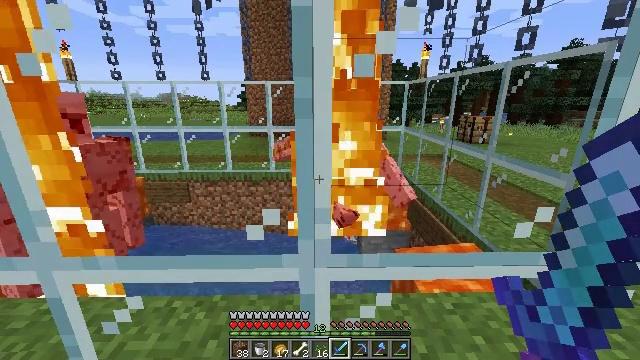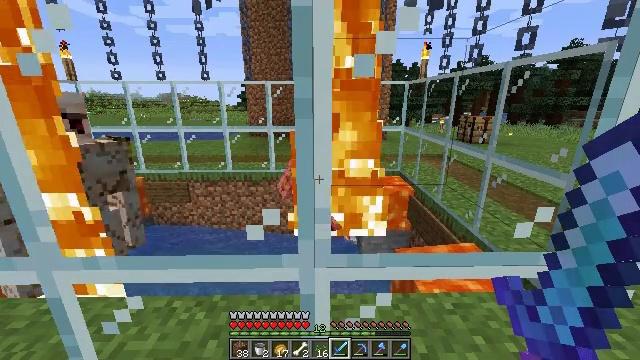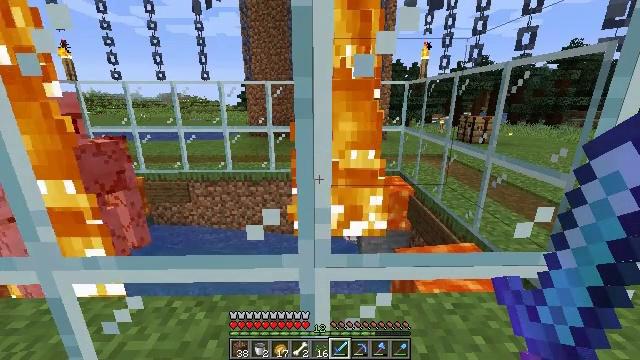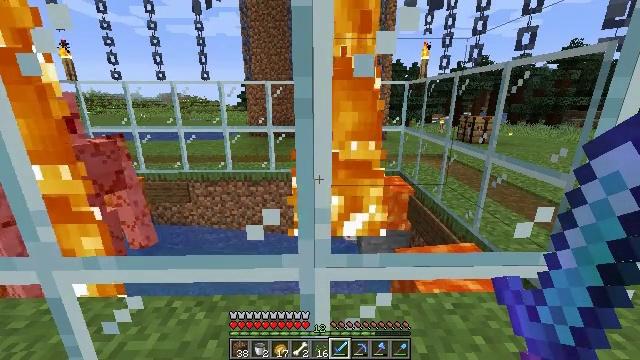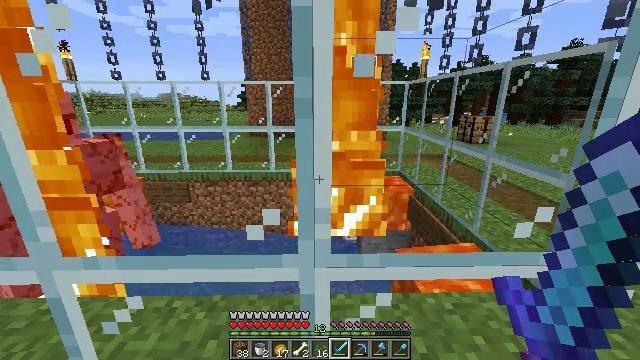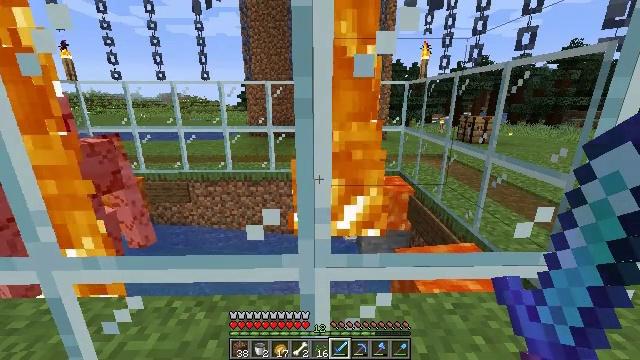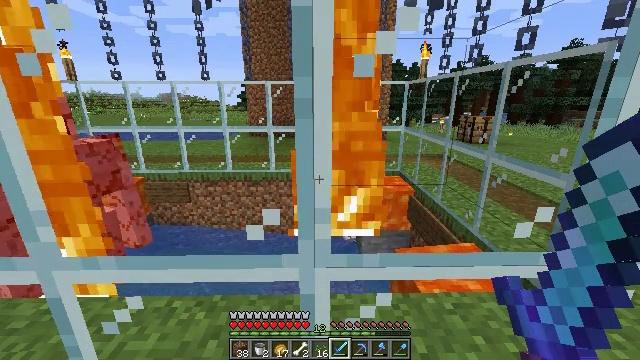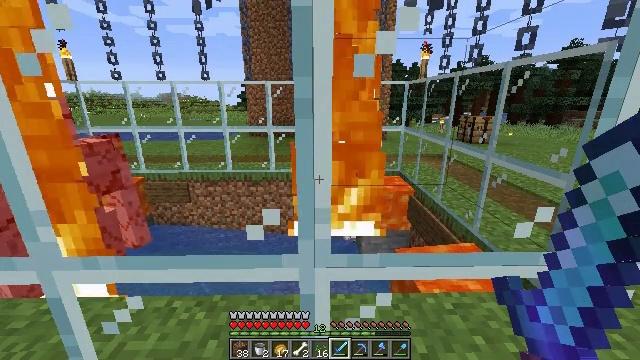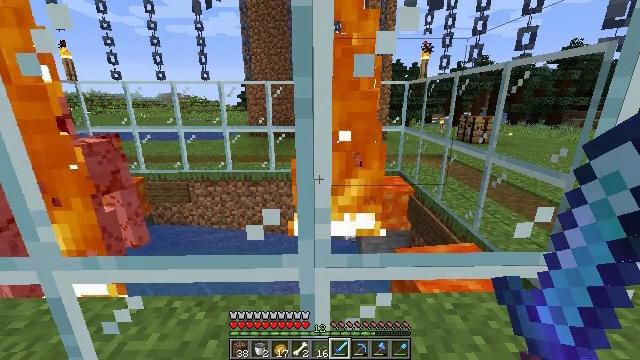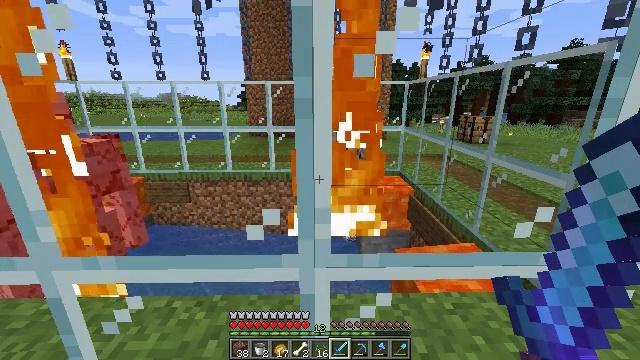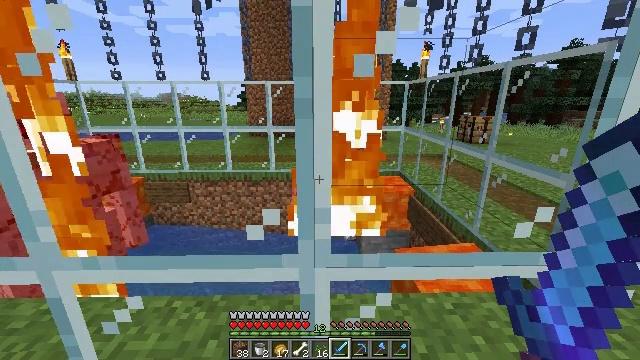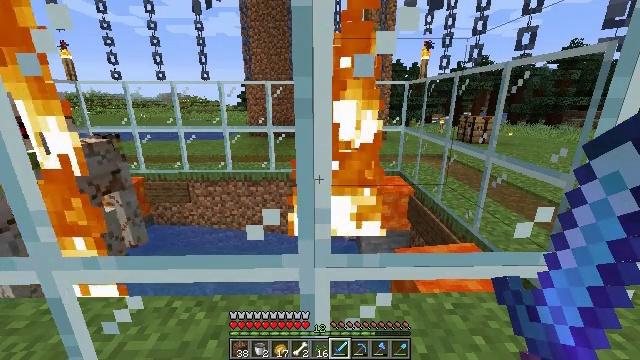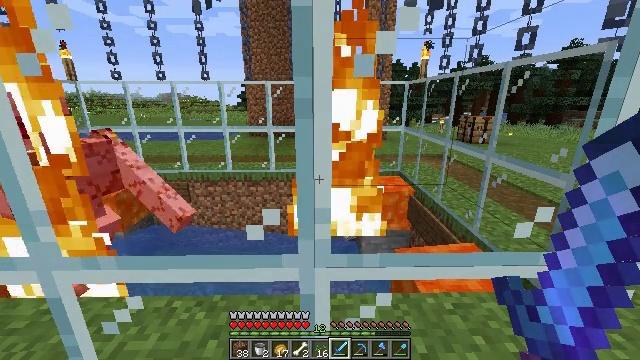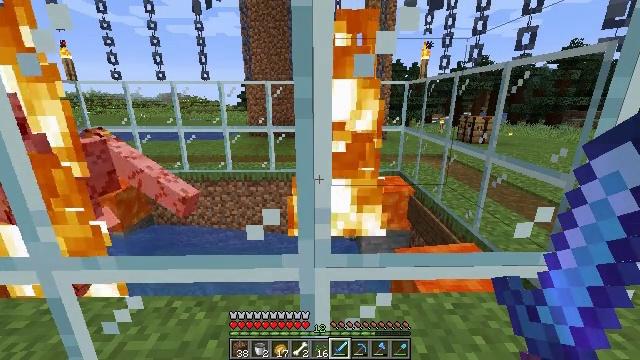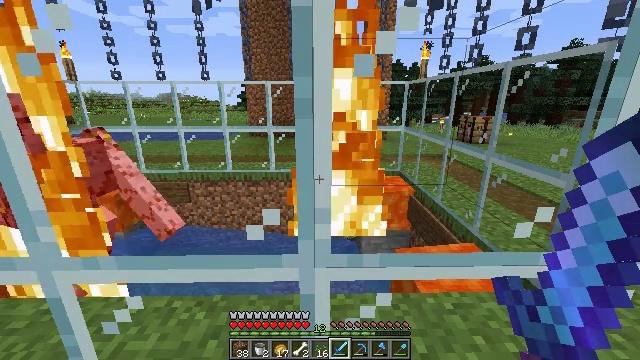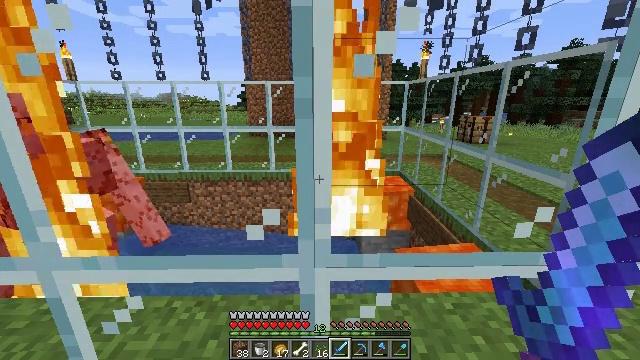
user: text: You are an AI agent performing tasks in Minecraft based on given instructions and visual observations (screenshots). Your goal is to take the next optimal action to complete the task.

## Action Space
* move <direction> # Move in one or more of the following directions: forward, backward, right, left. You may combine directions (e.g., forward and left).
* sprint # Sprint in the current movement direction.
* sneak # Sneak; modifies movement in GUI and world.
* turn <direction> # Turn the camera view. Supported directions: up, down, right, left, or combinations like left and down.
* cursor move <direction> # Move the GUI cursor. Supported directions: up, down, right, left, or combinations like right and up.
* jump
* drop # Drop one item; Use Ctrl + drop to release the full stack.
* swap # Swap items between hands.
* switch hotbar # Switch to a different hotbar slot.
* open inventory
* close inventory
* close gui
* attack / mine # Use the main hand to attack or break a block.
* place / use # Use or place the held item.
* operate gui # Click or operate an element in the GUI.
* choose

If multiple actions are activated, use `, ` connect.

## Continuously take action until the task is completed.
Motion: motion action
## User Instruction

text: Mine the glass to clear the view.
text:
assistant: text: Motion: no_op
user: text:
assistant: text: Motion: no_op
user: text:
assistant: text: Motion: no_op
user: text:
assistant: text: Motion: no_op
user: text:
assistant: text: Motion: no_op
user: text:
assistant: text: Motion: no_op
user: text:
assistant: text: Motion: no_op
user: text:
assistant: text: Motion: no_op
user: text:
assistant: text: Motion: no_op
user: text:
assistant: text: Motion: no_op
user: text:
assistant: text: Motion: no_op
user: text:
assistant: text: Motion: no_op
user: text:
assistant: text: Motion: no_op
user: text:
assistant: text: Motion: no_op
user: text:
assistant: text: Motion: no_op
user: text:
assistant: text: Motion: no_op
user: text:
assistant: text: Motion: no_op
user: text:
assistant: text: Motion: no_op
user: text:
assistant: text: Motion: no_op
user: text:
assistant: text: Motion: no_op
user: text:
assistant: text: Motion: no_op
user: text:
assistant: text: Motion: no_op
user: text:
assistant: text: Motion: no_op
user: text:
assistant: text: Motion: no_op
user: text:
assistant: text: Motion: no_op
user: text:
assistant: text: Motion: no_op
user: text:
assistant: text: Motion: no_op
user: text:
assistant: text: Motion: no_op
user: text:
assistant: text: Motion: no_op
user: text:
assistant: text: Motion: no_op